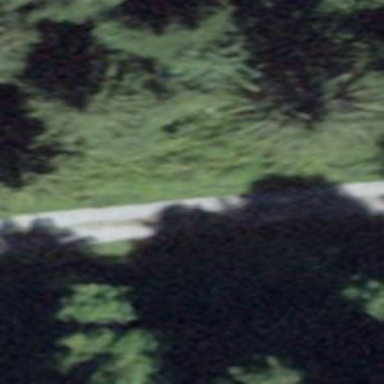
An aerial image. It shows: Unclassified road.